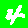
Digit: 4